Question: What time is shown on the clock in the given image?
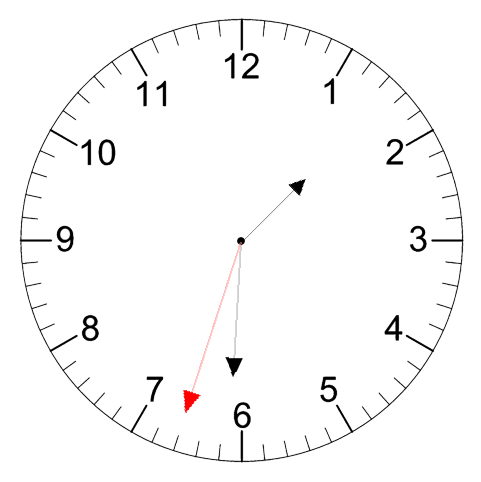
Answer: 01:30:33